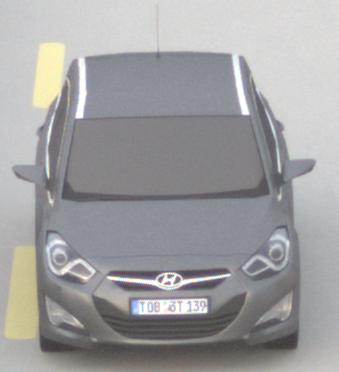
Make: Hyundai
Model: i40 Kombi 1.6 GDI
Detailed model: i40 (VF) Kombi
Model produced from: 2012/08
Model produced until: 2013/09
Doors: 5
Color: gray
Road condition: dry road
Daytime: sunrise or sunset
Contrast: low contrast